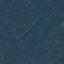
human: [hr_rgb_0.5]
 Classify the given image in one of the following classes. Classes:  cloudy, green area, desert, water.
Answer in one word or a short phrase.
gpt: green area